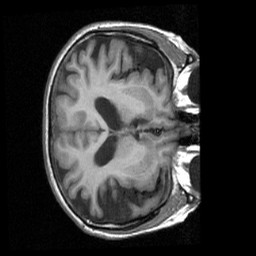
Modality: T1w
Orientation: axial
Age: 60